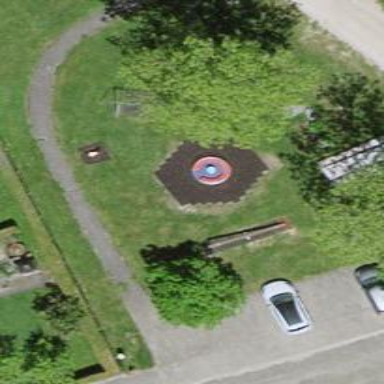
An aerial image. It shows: Playground with roundabout.